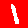
Digit: 1